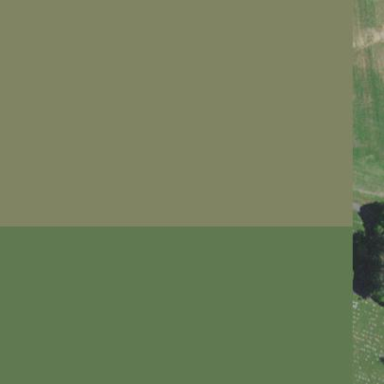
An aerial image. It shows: Cemetery.